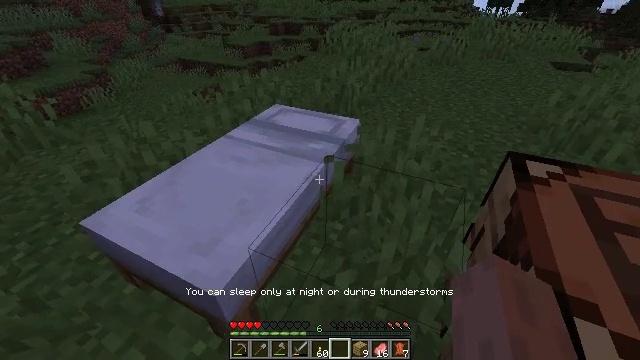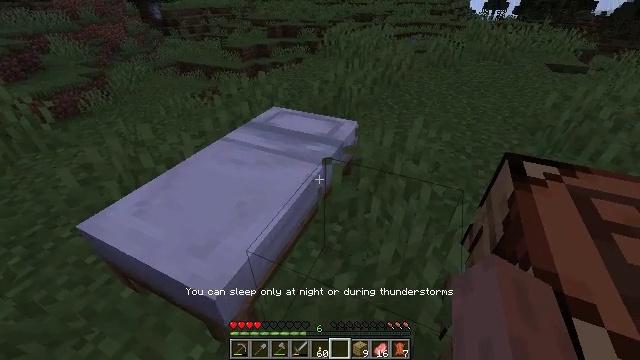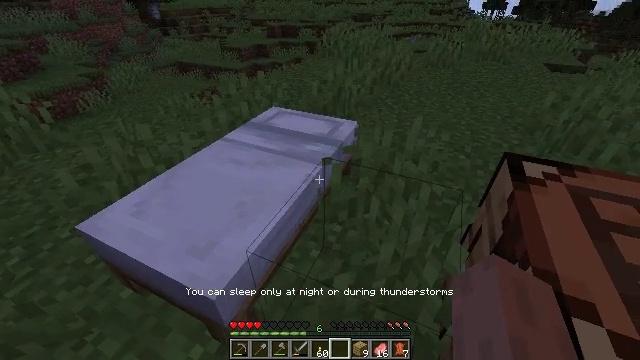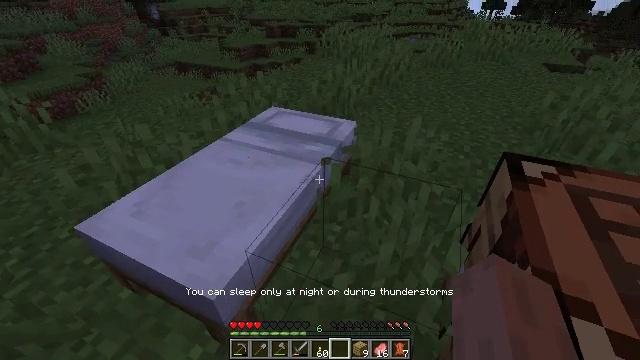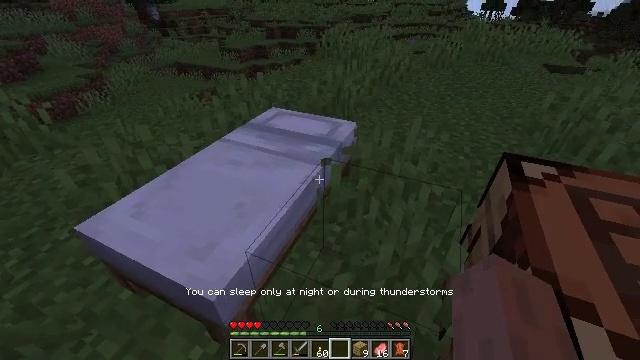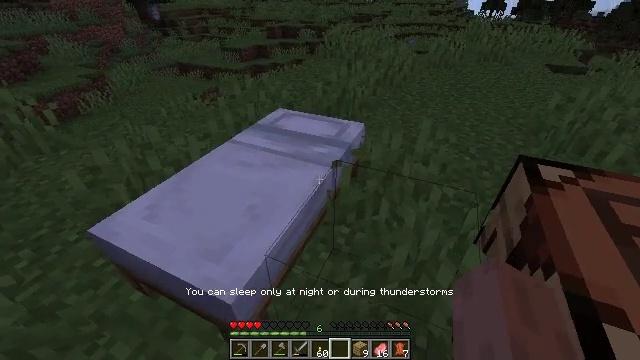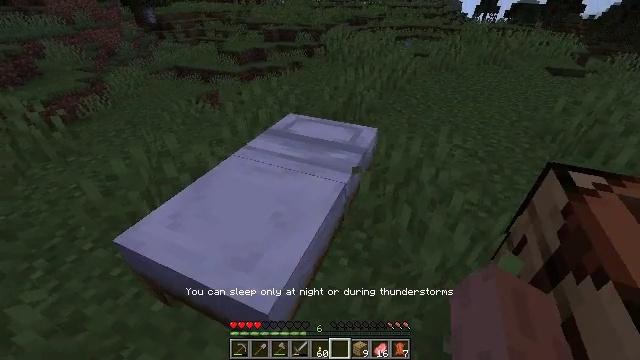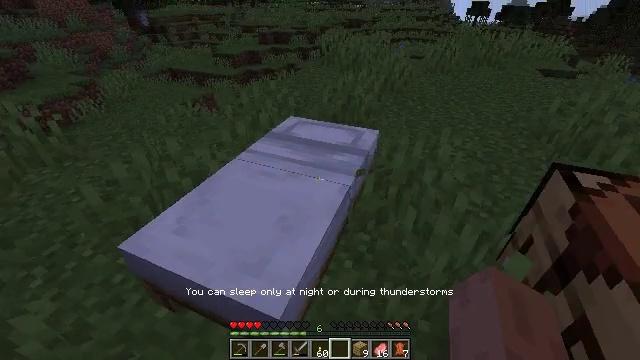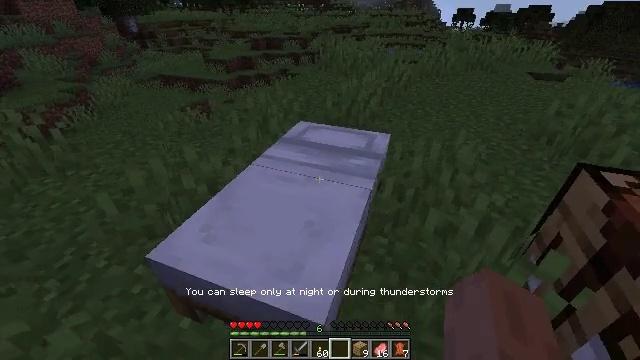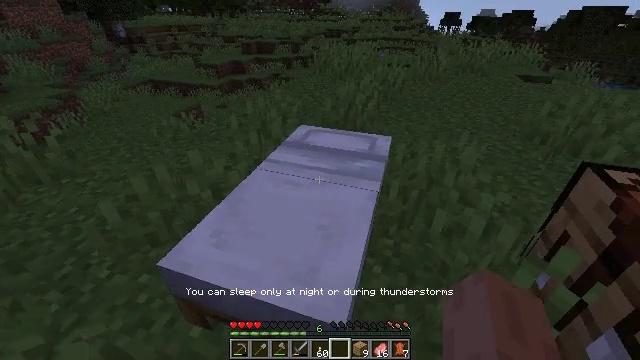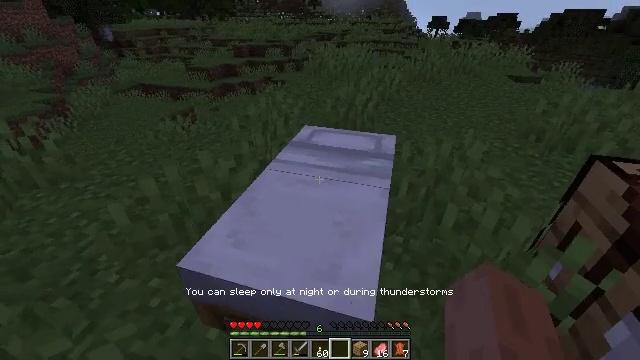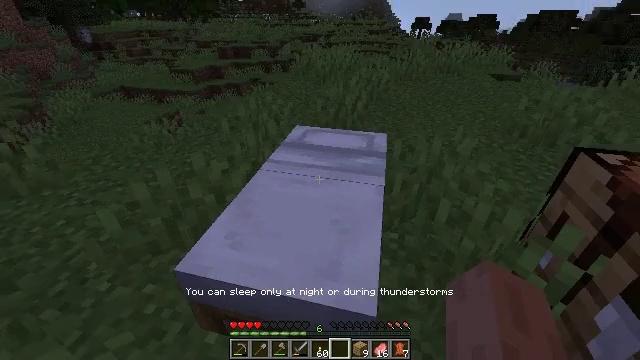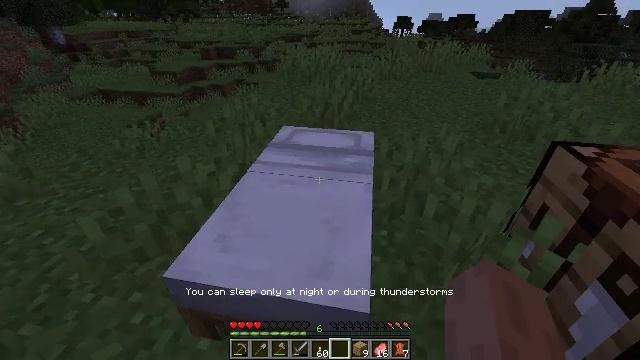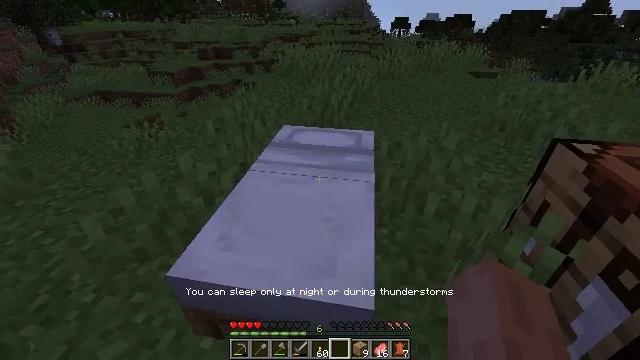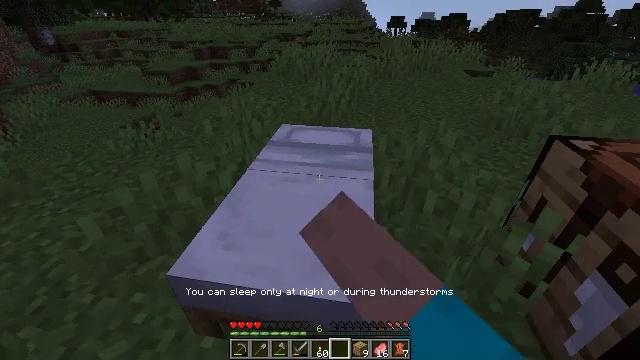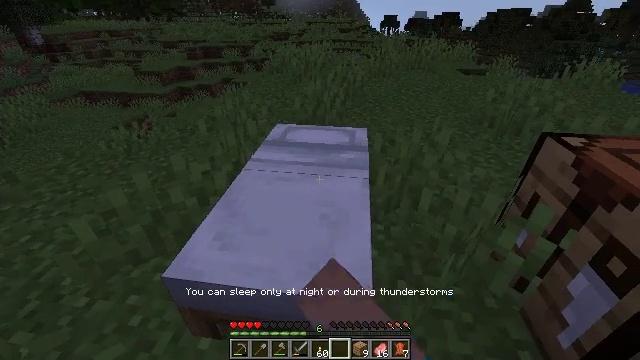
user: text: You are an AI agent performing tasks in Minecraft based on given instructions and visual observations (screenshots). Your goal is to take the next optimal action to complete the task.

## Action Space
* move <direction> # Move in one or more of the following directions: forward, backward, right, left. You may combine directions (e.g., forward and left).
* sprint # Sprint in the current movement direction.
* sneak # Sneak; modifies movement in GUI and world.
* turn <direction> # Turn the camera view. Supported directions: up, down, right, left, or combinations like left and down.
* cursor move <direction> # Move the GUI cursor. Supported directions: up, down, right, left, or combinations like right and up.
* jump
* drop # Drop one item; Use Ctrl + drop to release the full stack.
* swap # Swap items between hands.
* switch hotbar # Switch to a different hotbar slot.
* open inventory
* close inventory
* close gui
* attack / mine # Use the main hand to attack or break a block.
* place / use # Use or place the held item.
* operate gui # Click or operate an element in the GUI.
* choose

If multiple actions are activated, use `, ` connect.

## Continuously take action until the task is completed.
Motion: motion action
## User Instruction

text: Remove the white bed from its place.
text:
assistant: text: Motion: no_op
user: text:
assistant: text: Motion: use / place
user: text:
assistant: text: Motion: use / place
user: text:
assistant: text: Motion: use / place
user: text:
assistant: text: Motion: move left, use / place
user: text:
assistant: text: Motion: move left
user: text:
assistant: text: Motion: move left, turn right
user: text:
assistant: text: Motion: move left, turn right, use / place
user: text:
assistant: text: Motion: turn right, use / place
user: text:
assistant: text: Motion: turn right, use / place
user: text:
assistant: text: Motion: turn right, use / place
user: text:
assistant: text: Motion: turn right, use / place
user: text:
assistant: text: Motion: use / place
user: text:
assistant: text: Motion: use / place
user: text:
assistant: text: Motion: turn right
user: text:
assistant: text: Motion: no_op
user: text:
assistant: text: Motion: use / place
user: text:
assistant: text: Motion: use / place
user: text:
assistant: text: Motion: use / place
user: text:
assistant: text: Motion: no_op
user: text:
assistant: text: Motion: turn left
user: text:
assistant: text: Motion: turn left
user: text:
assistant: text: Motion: turn left
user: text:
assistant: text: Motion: no_op
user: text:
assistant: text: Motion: no_op
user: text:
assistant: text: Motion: no_op
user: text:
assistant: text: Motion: no_op
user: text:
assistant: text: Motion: no_op
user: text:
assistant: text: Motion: no_op
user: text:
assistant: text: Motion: no_op